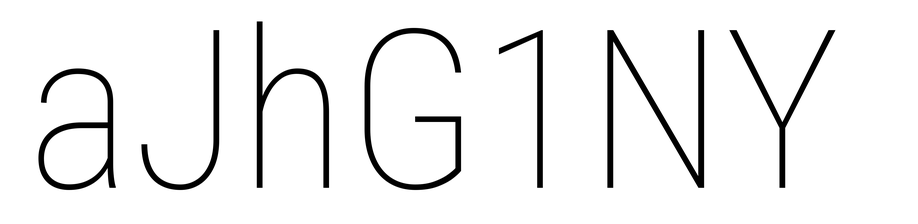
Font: Roboto_Condensed_Thin